Question: This is what I'm talking about, only just hiding half of the view that called it:

I've searched on the internet for hours, but I seem to be missing some sort of key word. I've searched: iOS Menu, iOS Overlay Menu, iOS Options Menu, iOS Sharing Menu (as it resembled the old one), iOS Called Menu and variations of all of those. It would be extremely helpful if someone could tell me the name of this type of menu or possible explain how to make one.
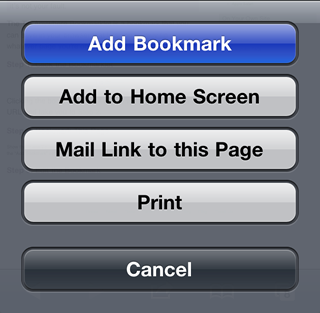
Answer: That's called a <URL>.